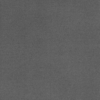
Label: dusty